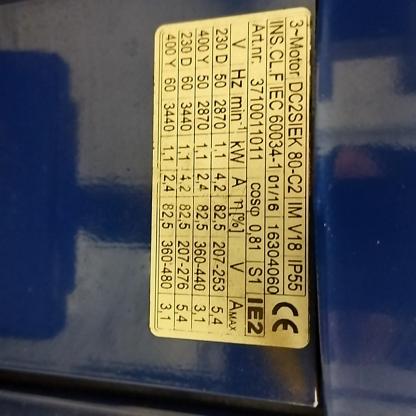
Klasa: tabliczka-znamionowa